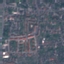
Label: Residential